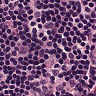
Metastatic tissue present: no